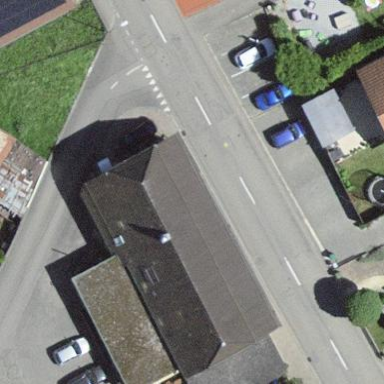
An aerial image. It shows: Building.